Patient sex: M
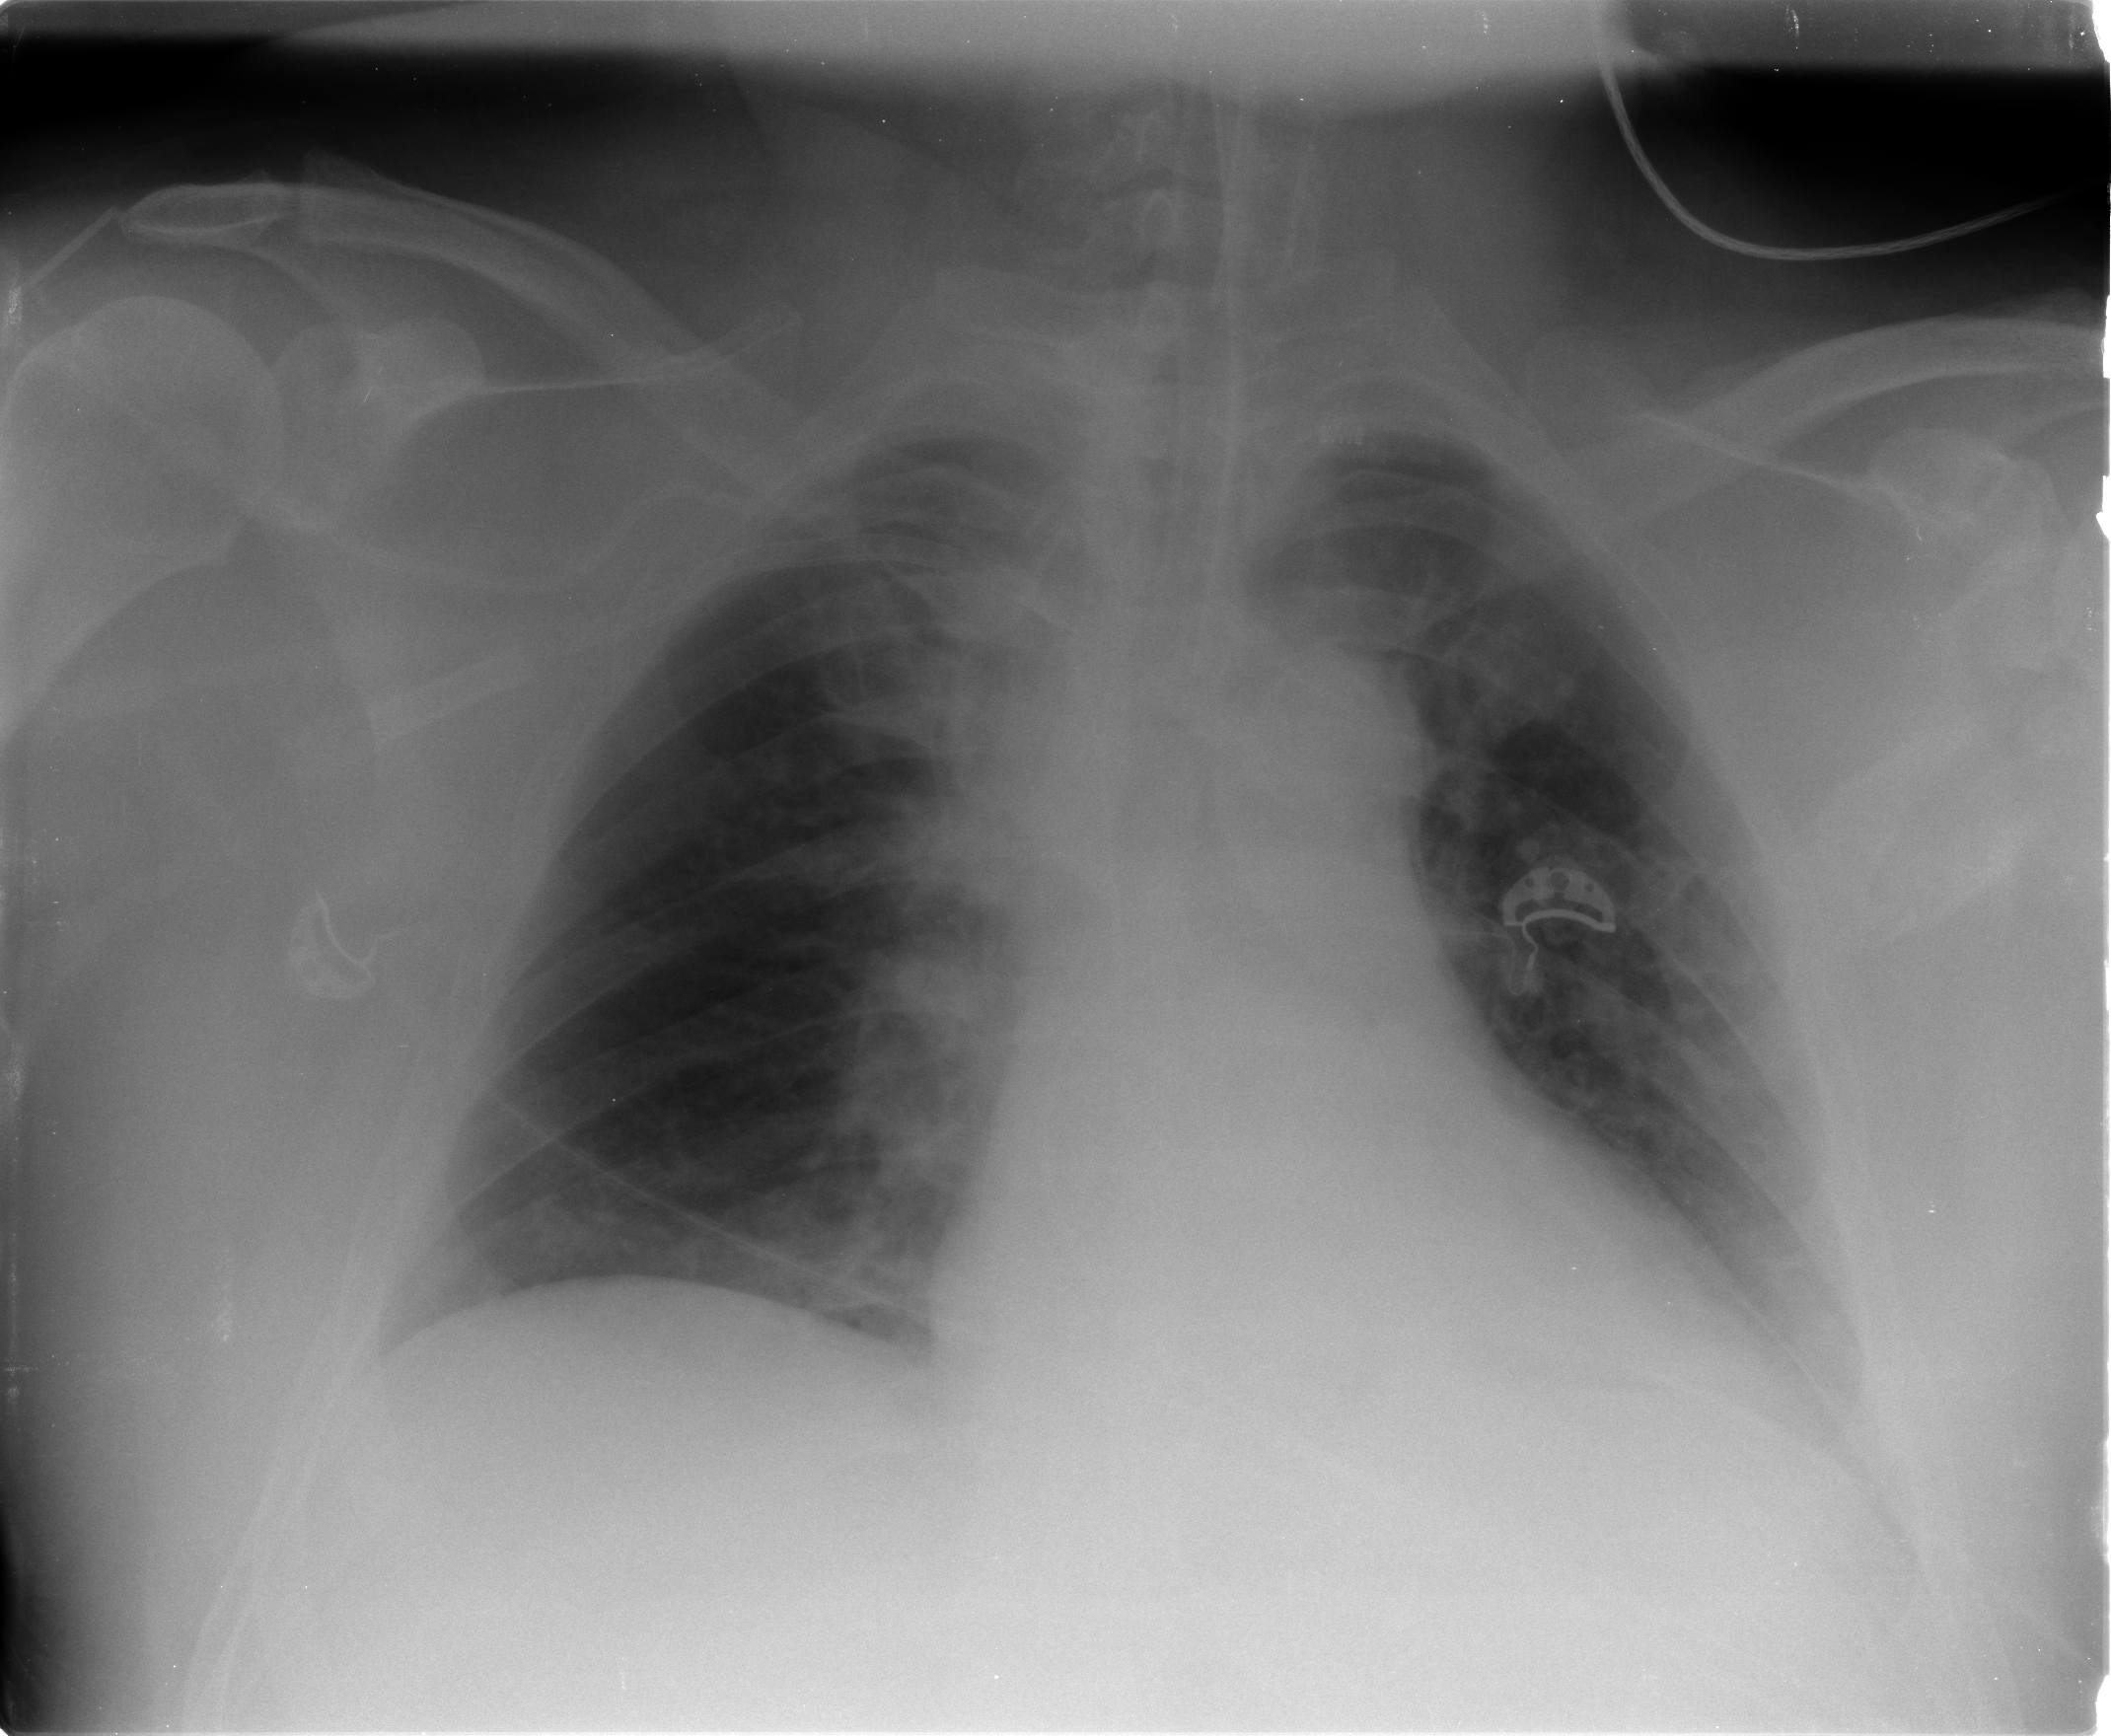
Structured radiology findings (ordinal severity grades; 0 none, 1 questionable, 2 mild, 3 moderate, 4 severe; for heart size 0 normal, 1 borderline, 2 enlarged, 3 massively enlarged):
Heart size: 0
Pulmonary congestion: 0
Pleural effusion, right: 0
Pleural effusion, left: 2
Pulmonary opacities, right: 0
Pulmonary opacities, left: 0
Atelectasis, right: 0
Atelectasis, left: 1